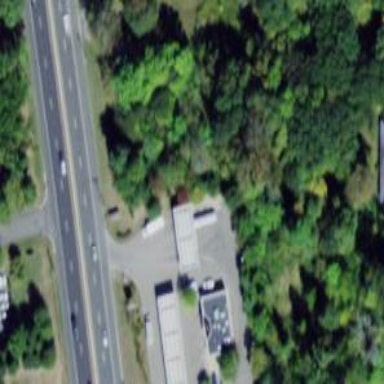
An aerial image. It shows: Fuel station.